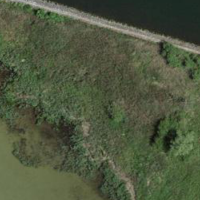
EUNIS habitat code: 16
Species observed at this site:
Numenius arquata
Tachybaptus ruficollis
Corvus corone
Podiceps cristatus
Actitis hypoleucos
Turdus philomelos
Fulica atra
Anas crecca
Impatiens parviflora
Alcedo atthis
Turdus viscivorus
Aegithalos caudatus
Buteo buteo
Gallinago gallinago
Sylvia atricapilla
Chroicocephalus ridibundus
Larus michahellis
Cygnus olor
Ardea alba
Erithacus rubecula
Tringa glareola
Phoenicurus ochruros
Sitta europaea
Phoenicurus phoenicurus
Panurus biarmicus
Falco tinnunculus
Anas acuta
Motacilla cinerea
Cyanistes caeruleus
Riparia riparia
Anas platyrhynchos
Sturnus vulgaris
Alopochen aegyptiaca
Fringilla coelebs
Passer domesticus
Pandion haliaetus
Humulus lupulus
Mareca penelope
Sedum album
Carduelis carduelis
Turdus merula
Calidris alpina
Columba palumbus
Phalacrocorax carbo
Spatula clypeata
Mareca strepera
Egretta garzetta
Parus major
Mergus merganser
Milvus milvus
Columba oenas
Anser anser
Calidris pugnax